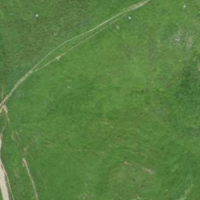
EUNIS habitat code: 23
Species observed at this site:
Campanula barbata